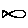
Label: fish